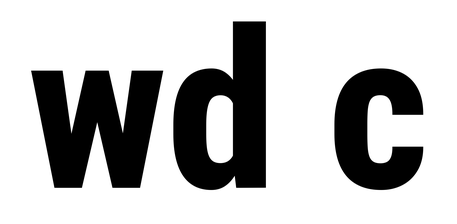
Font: Roboto_Condensed_ExtraBold